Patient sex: M
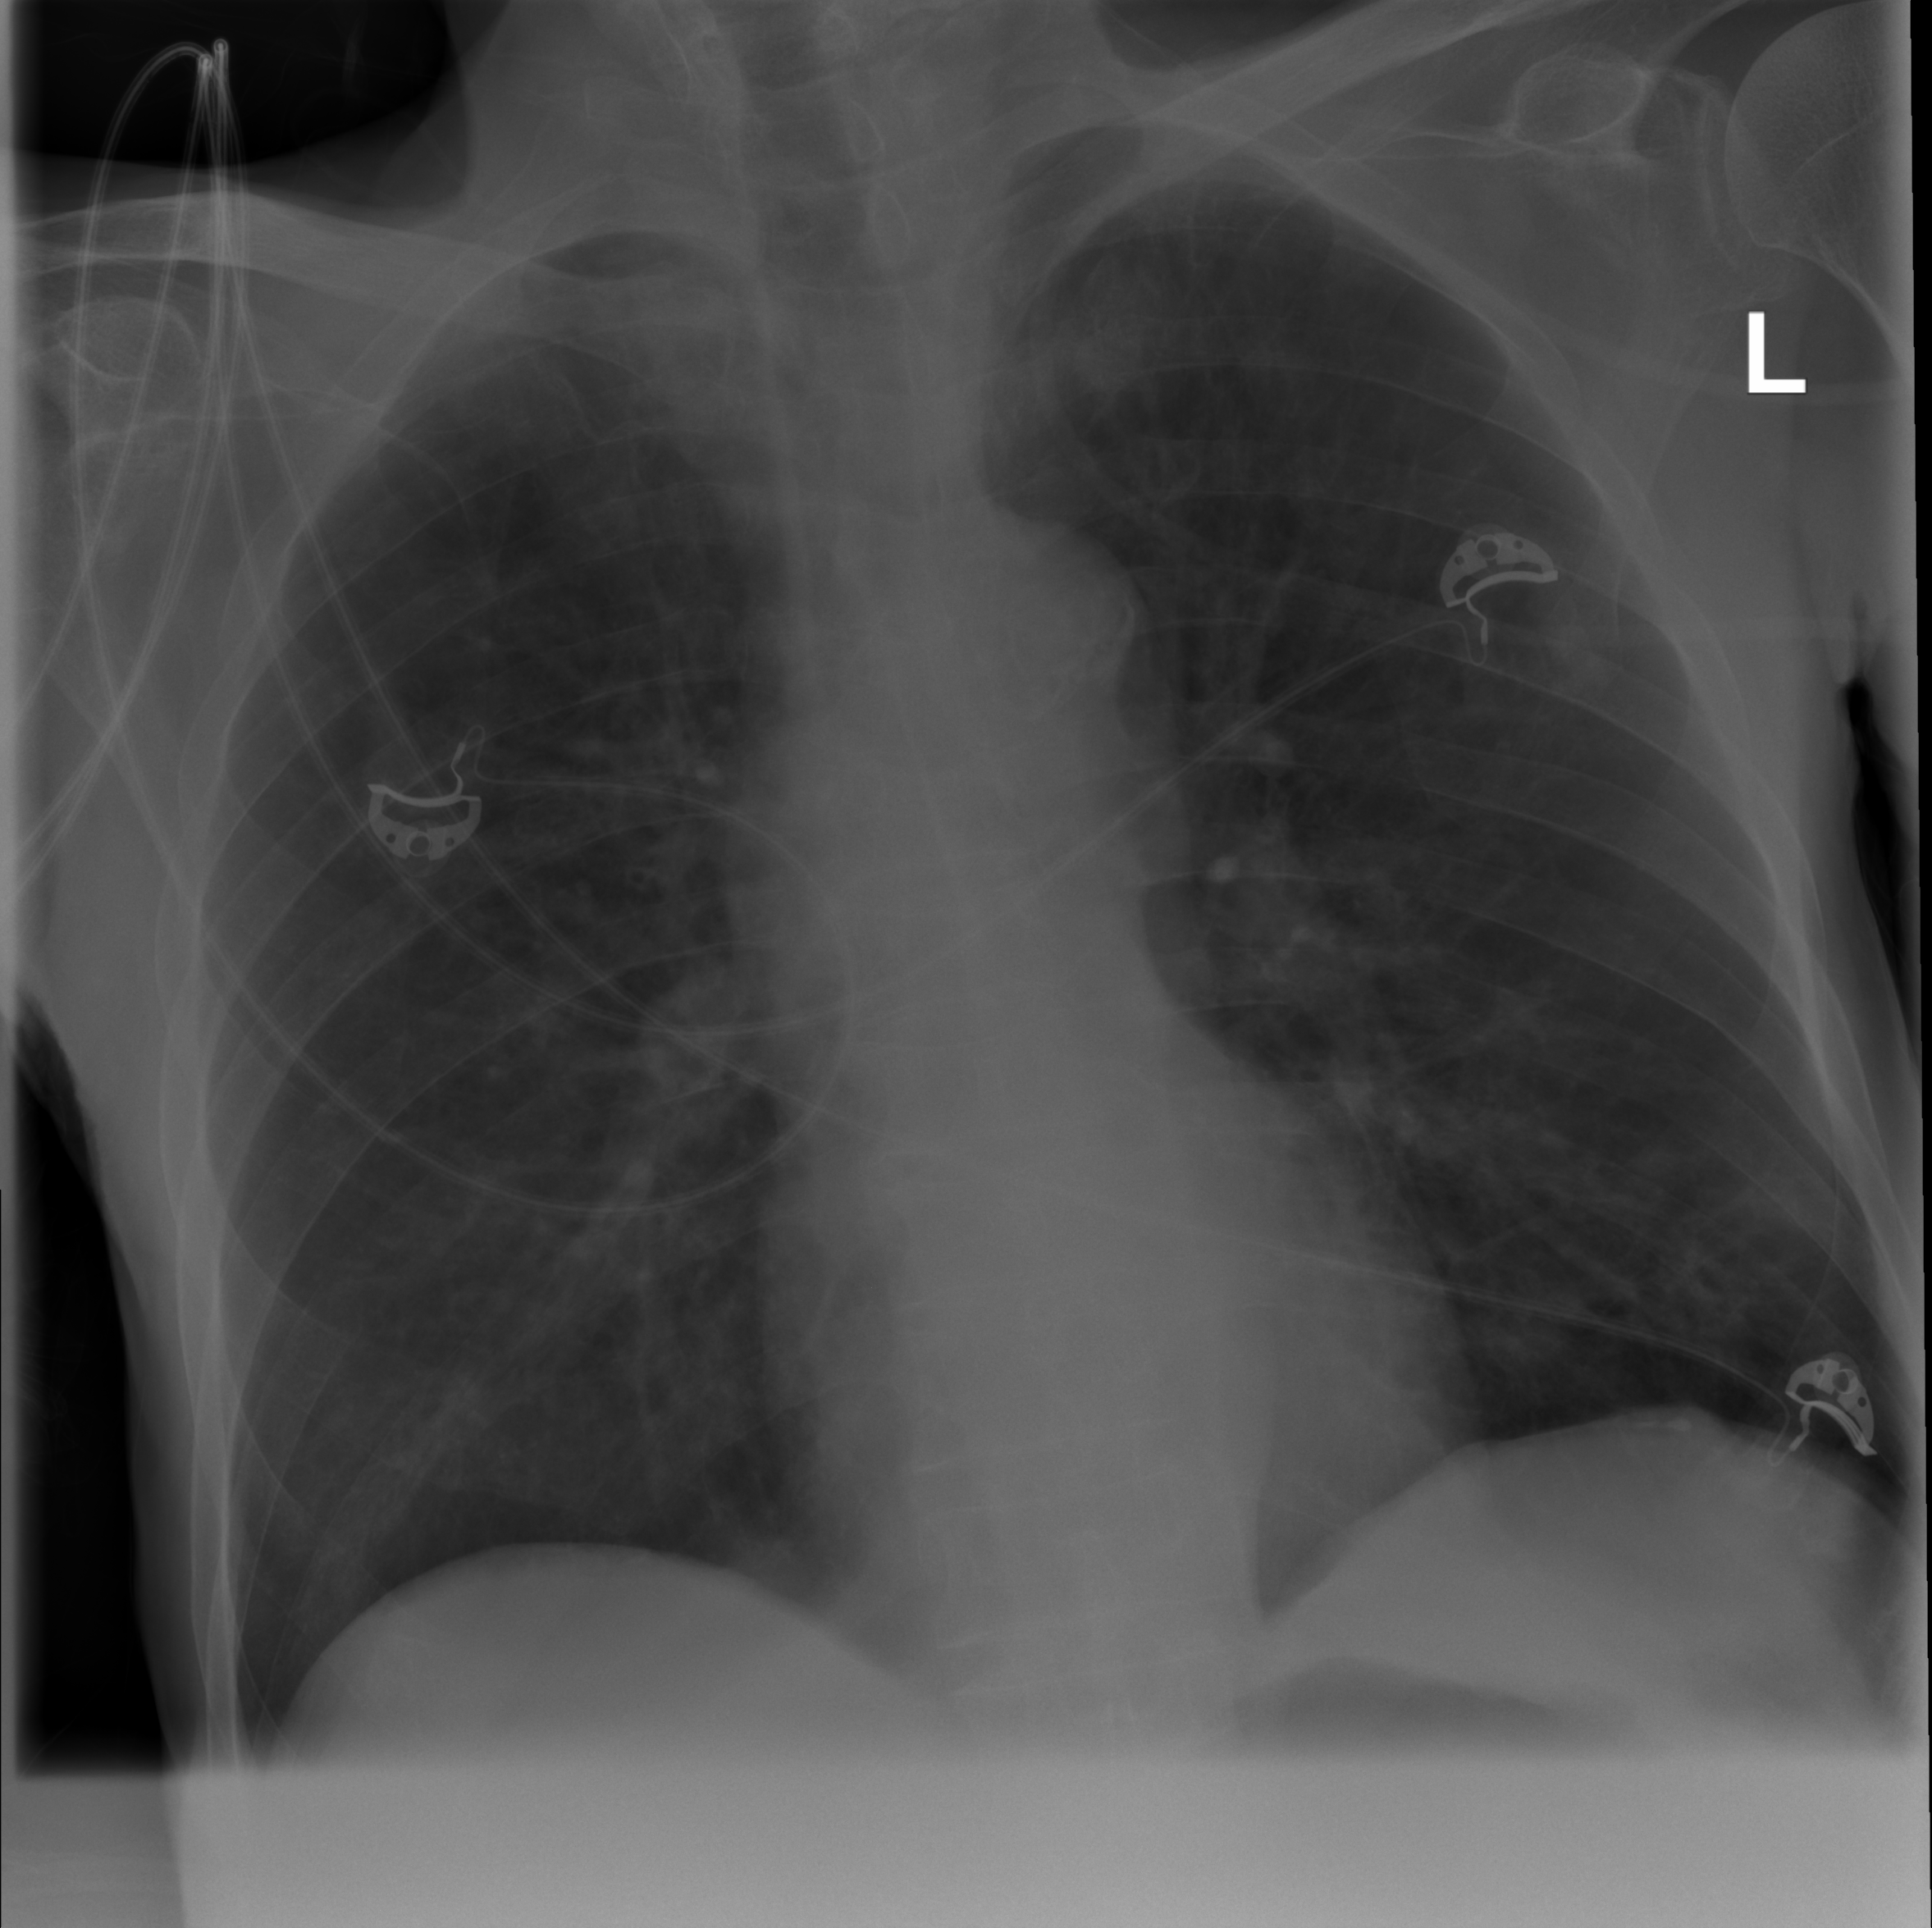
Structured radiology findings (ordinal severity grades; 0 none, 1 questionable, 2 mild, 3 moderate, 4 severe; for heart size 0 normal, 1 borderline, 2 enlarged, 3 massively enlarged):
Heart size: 0
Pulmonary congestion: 0
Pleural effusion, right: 0
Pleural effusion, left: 0
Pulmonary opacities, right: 0
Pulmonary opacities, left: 1
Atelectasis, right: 0
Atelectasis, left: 0